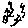
Label: line